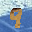
Label: 9